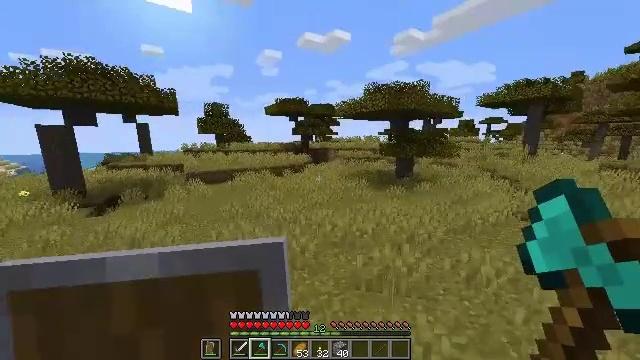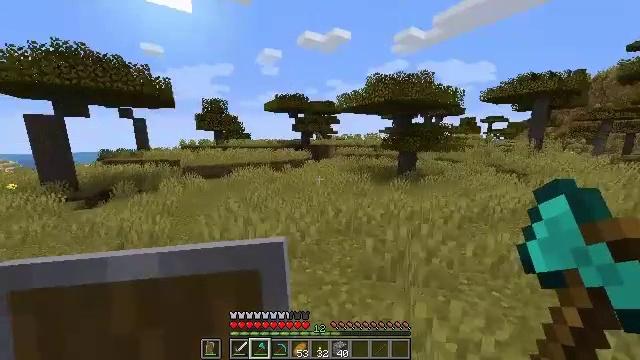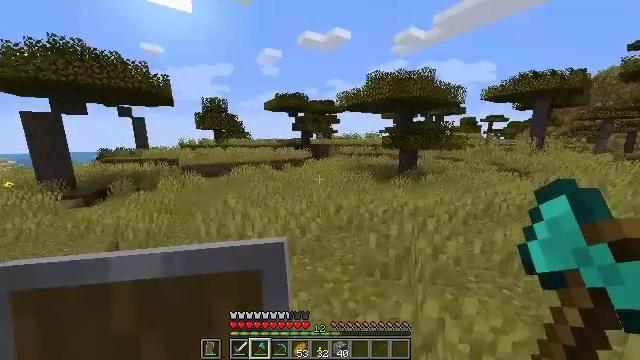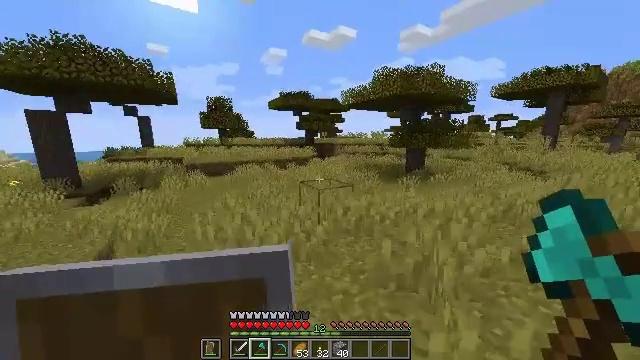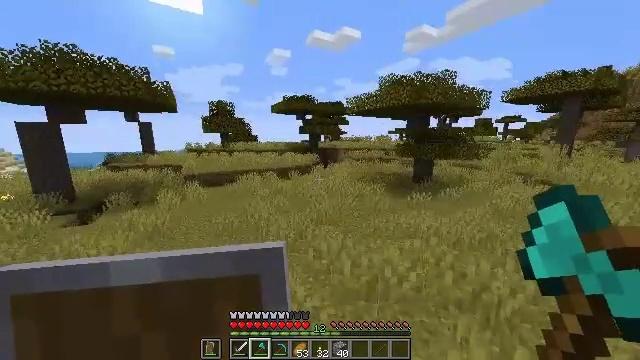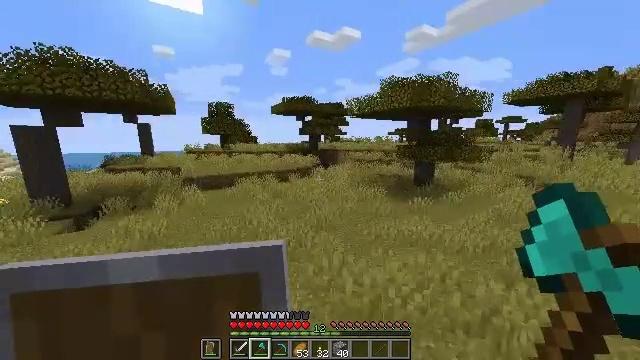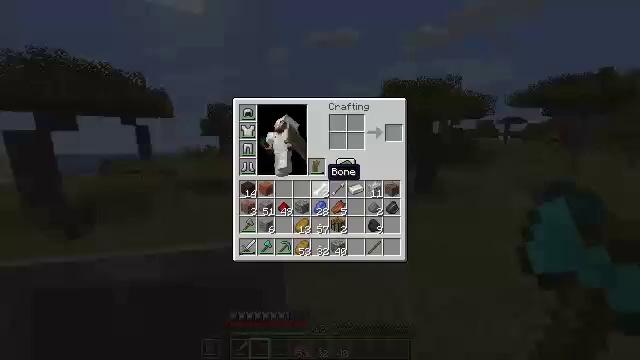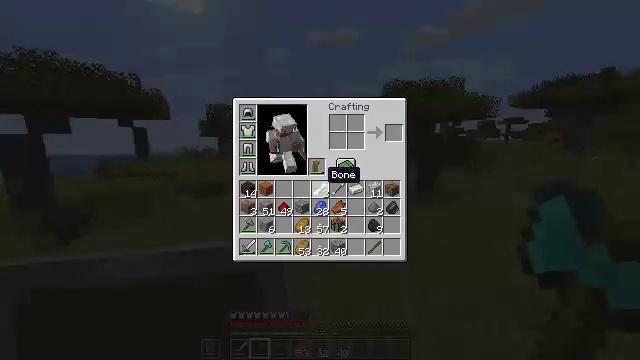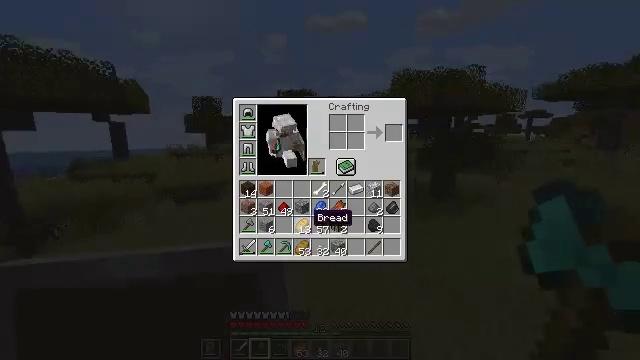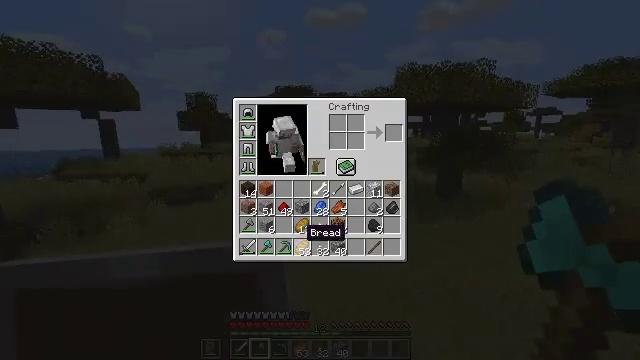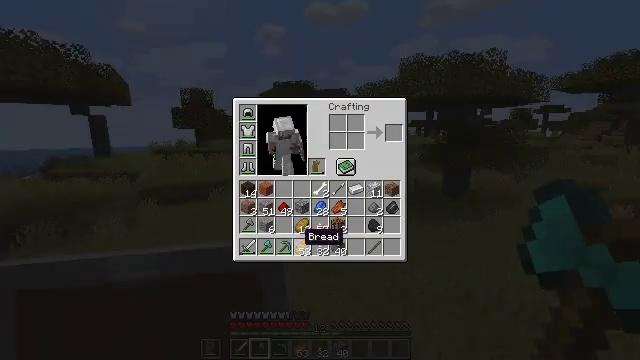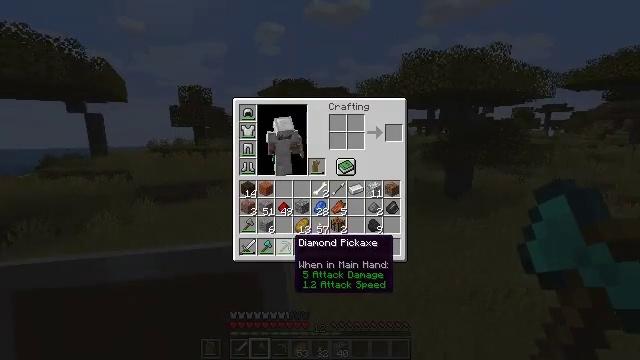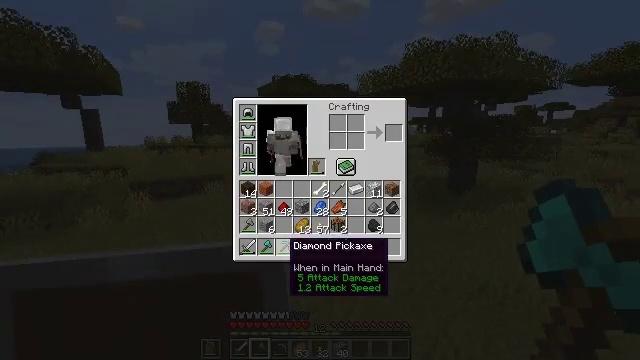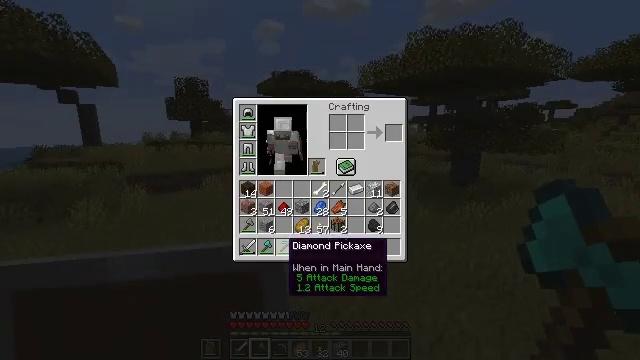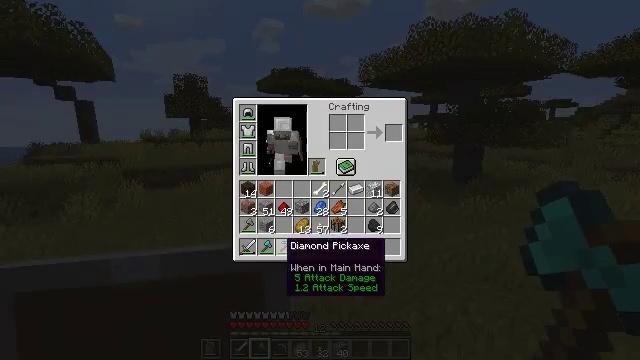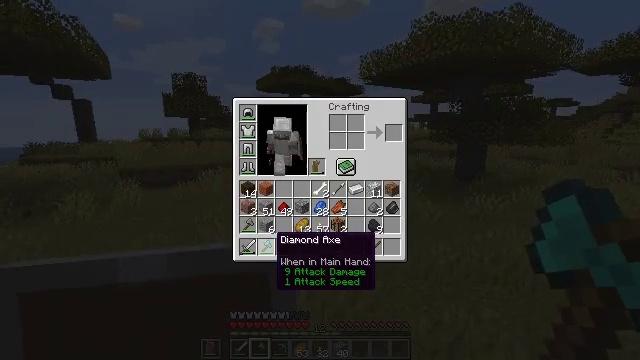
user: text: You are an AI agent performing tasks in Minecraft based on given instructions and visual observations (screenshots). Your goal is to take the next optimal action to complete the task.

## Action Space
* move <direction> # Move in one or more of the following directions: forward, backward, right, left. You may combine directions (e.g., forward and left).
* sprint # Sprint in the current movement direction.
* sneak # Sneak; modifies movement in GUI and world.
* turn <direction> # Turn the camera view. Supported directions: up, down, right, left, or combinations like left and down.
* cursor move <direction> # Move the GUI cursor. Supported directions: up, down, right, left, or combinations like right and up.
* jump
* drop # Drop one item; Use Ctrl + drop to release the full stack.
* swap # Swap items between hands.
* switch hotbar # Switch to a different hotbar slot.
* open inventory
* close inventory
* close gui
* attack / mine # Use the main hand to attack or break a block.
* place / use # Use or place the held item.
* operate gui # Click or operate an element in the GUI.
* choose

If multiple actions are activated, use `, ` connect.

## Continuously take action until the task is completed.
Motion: motion action
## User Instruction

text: Mine acacia log from the tree's trunk.
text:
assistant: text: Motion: move forward, jump
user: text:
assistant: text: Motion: move forward, jump
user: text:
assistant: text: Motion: move forward, turn left, jump
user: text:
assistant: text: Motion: move forward, jump
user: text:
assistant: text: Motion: move forward, jump
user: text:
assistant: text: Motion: move forward, jump, open inventory
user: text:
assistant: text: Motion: move forward, open inventory
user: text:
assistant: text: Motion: cursor move left and down, open inventory
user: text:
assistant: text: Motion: cursor move left and down
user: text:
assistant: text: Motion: no_op
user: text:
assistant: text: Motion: cursor move left
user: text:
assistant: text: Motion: no_op
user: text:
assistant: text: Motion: no_op
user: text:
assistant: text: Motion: no_op
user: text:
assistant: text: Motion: cursor move left
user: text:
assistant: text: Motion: no_op
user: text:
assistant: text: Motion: no_op
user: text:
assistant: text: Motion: no_op
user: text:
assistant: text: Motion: no_op
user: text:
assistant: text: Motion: no_op
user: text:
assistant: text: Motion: no_op
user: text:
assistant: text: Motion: no_op
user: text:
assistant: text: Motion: no_op
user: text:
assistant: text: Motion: no_op
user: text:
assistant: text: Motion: close inventory
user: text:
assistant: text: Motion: close inventory
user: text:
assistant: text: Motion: move forward, close inventory
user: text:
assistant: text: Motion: move forward
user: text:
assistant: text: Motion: move forward
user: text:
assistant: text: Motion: move forward, sprint